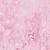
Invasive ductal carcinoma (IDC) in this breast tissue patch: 0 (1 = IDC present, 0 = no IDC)